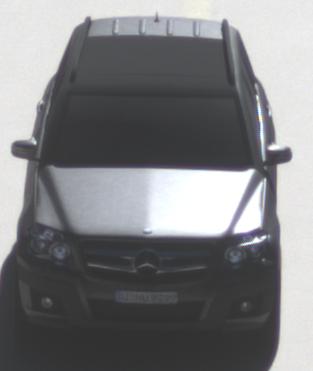
Make: Mercedes-Benz
Model: GLK 280
Detailed model: GLK-Class (204)
Model produced from: 2008/10
Model produced until: 2009/04
Doors: 5
Color: gray
Road condition: dry road
Daytime: midday
Contrast: high contrast